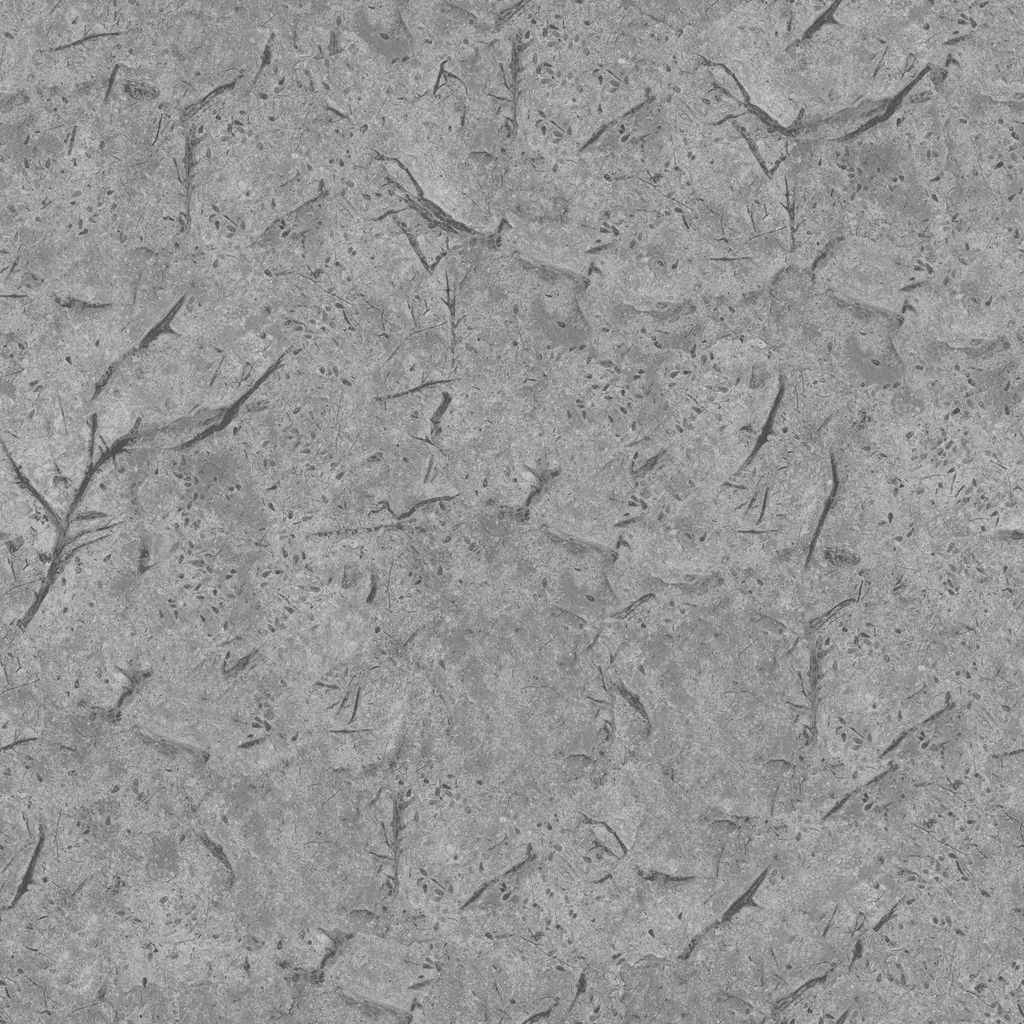
Texture map type: Roughness